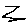
Label: zigzag